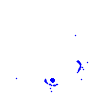
Particle: pion